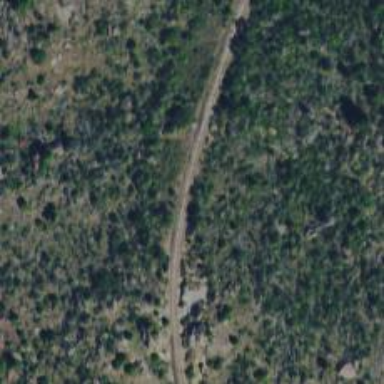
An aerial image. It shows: Abandoned railway.